Question: I am trying to set up a Paypal Dev App by first creating the two (personal and business) Sandbox Accounts. However it only displays the '-facilitator..' business account with the following error message when I click on its Profile
> We experienced some issues on our end while creating this Sandbox account. Please delete it and try again.
Unfortunately the check-box next to the account is grayed out and I cannot delete it. When I go to create an APP it says:
> There are no sandbox business accounts associated, please create one and try again.
So I have also tried creating NEW Sandbox business accounts. When I click save I see that it has updated the Total Records by one, but it still shows the same amount of accounts (the facilitator and any personal accounts I created).
Anyone have any idea on what I can/should do? Can I re-create the whole developer account somehow?

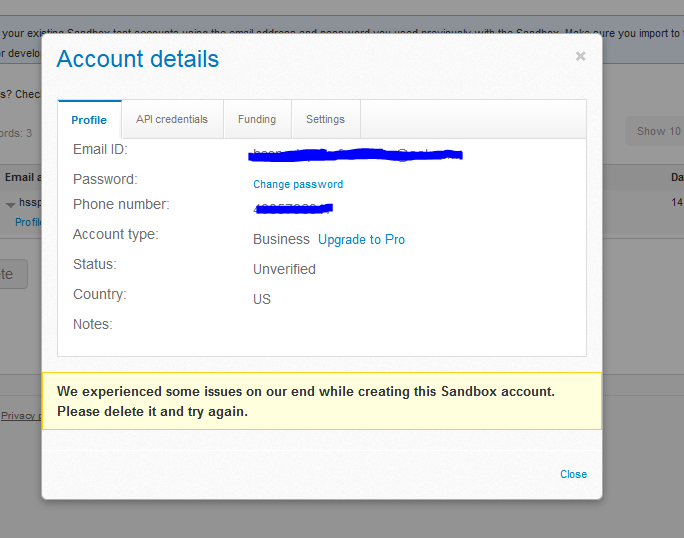
Answer: I got this randomly all weekend and never really figured out what caused it... It did work for me though when I went back to it a day or two later.
gave me a really weird feeling about using paypal at all to be honest. good luck.